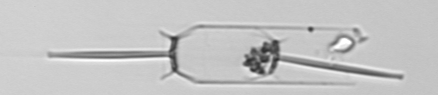
Label: Ditylum_brightwellii